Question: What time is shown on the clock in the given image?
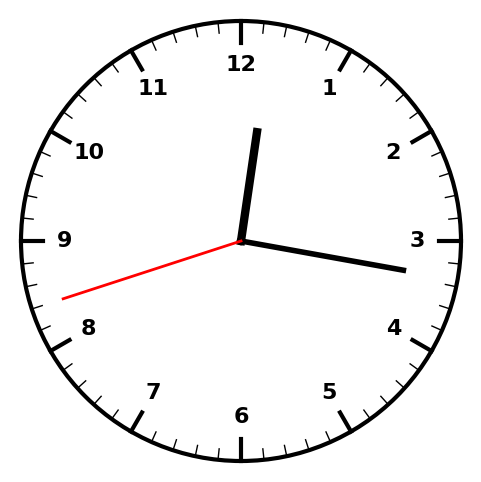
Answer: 12:16:42